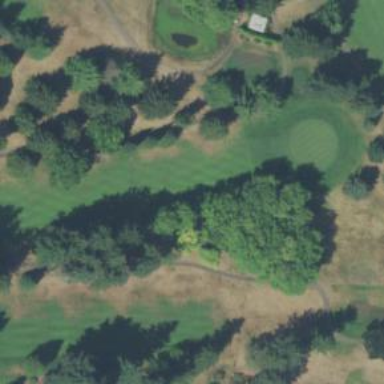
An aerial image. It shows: Well-maintained mown grass area used as golf fairway.